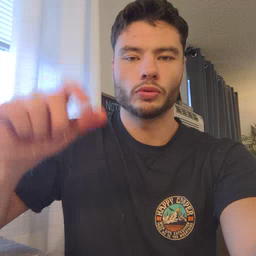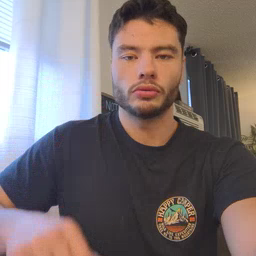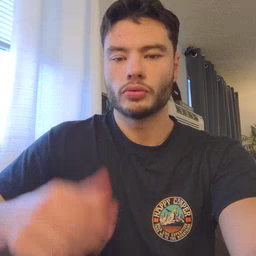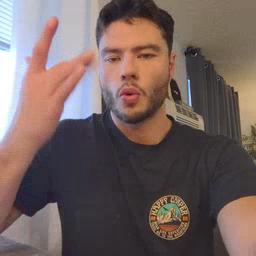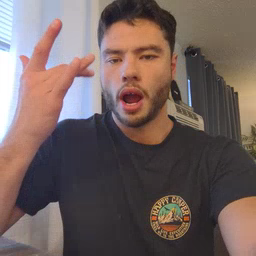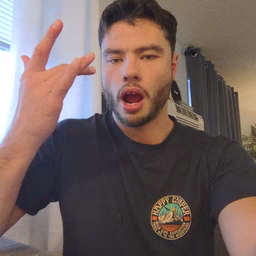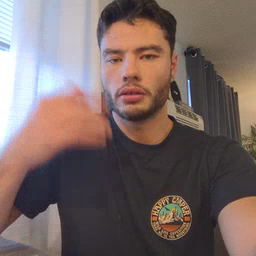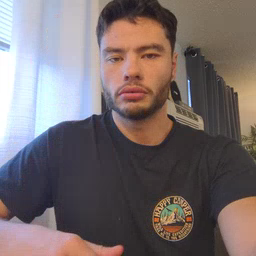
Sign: why